Question: columns indicated I'm trying to create an union of values I have in two ranges from two pivot tables:

So basically what I want to end up with is for me to have in cell J5 a list of all unique worktypes from both pivot tables (an union of two sets).
I've now created two ranges with all the worktypes (one from each Pivot Table) now I want to end up with a combined list of all unique values from both ranges in cell J5.
Any suggestions?
edit,
I've created an union of two ranges I've created with:
'''
Set rUnion = Application.Union(rLeftPivot, rRightPivot)
'''
but when I've tried running:
'''
rUnion.AdvancedFilter Action:=xlFilterCopy, _
CopyToRange:=Range("J5"), Unique:=True
'''
I get 1004 error: "Database or table range is not valid", any suggestions?
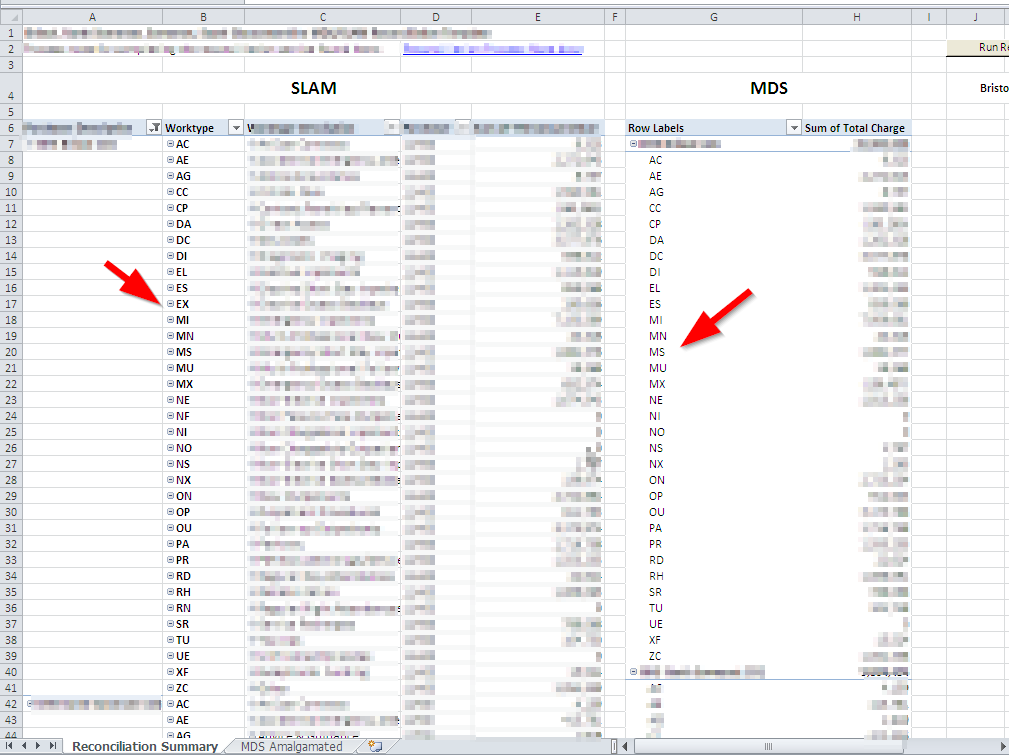
Answer: I think there are a lot of possibilities to do that. One of possible answer could be as follows:
'''
Dim Rng1 As Range
Dim Rng2 As Range
Set Rng1 = Range("A1:a10")
Set Rng2 = Range("B1:B10")
With Range("J5")
.Resize(Rng1.Rows.Count, 1) = Rng1.Value
.Offset(Rng1.Rows.Count, 0).Resize(Rng2.Rows.Count, 1) = Rng2.Value
'remove duplicates
Range("J5", .End(xlDown)).RemoveDuplicates 1, xlNo
End With
'''